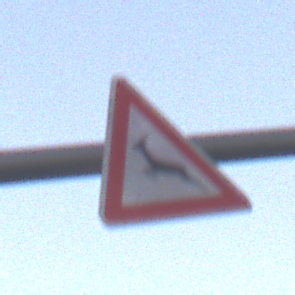
Verkehrszeichen: WildwechselRechts
Umgebung: Outdoor, RoadRail
Tageszeit: SunriseSunset
Wetter: PartlyCloudy
Licht: Natural
Jahreszeit: NotSpecified
Kontrast: LowContrast